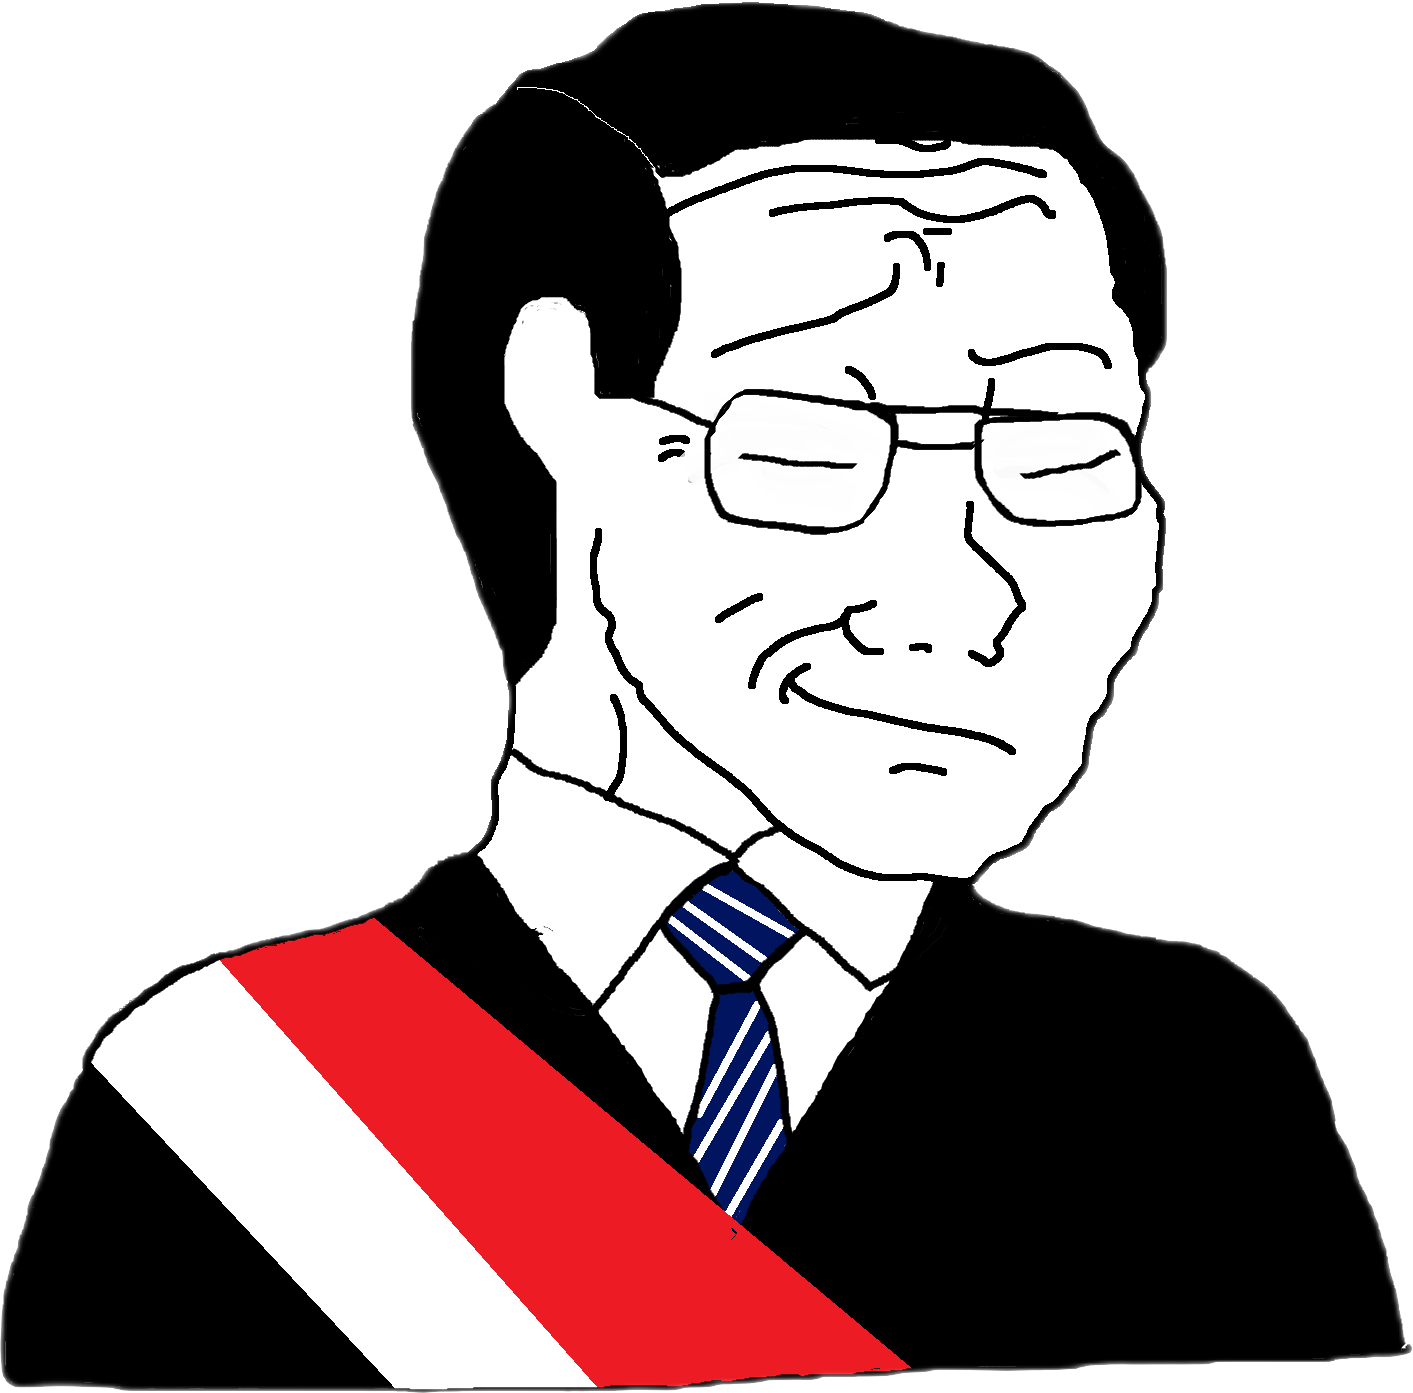
Label: 5_Bloomer